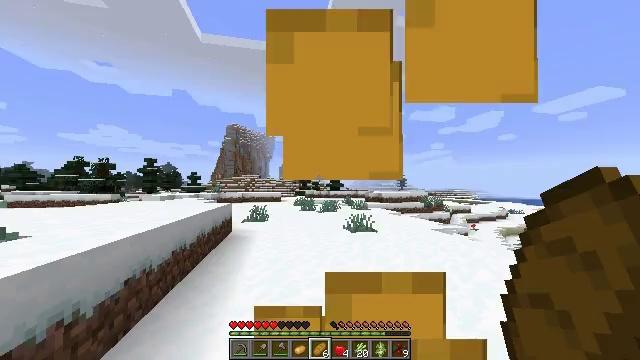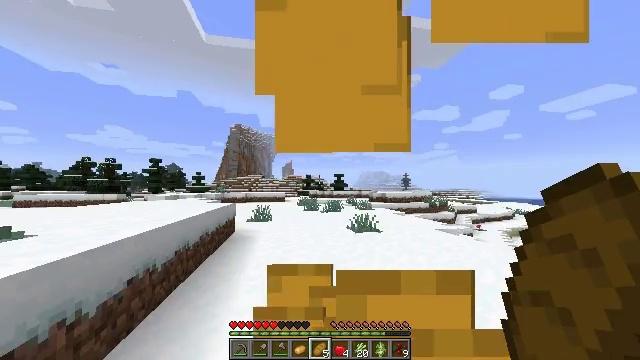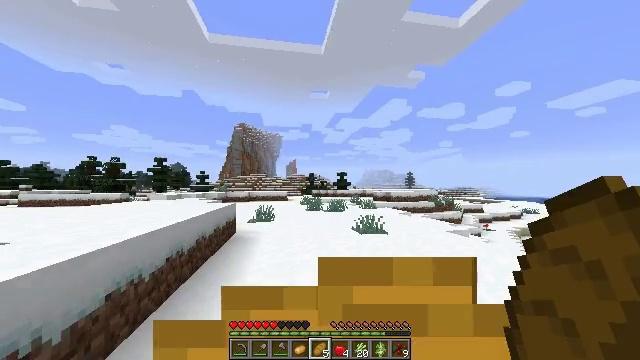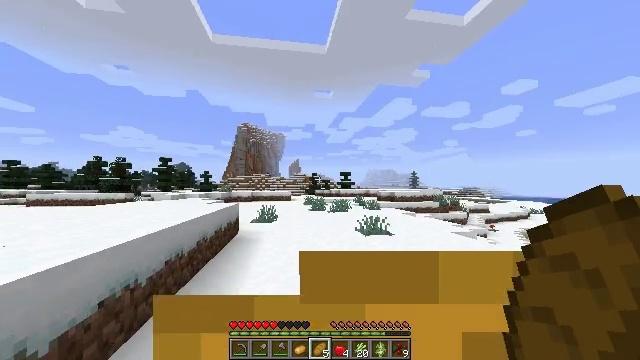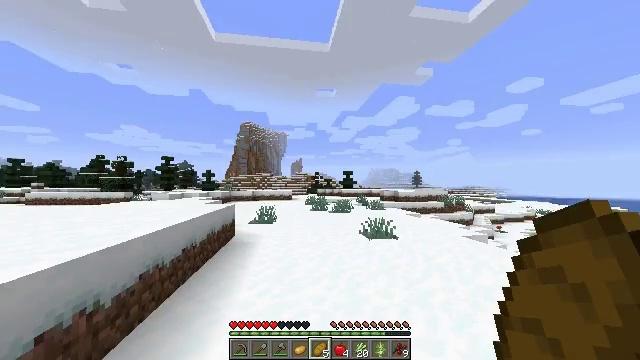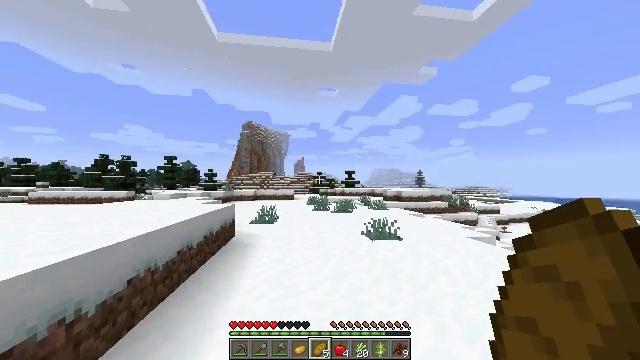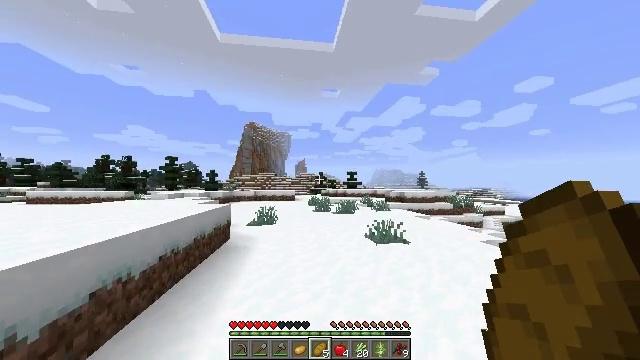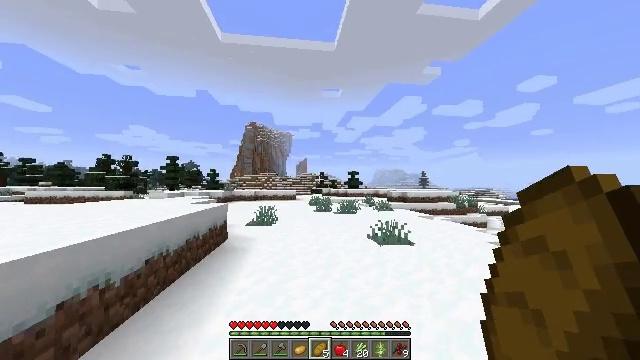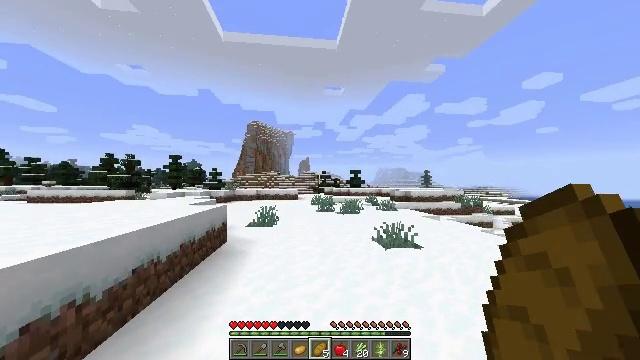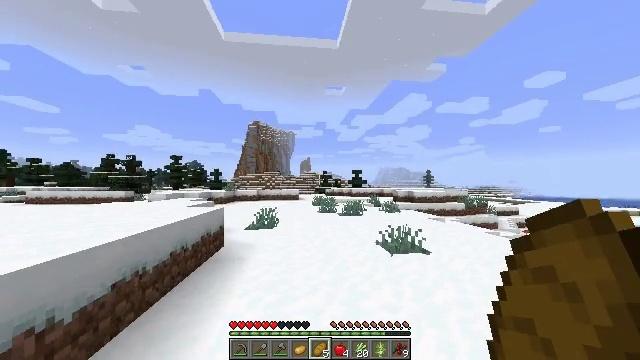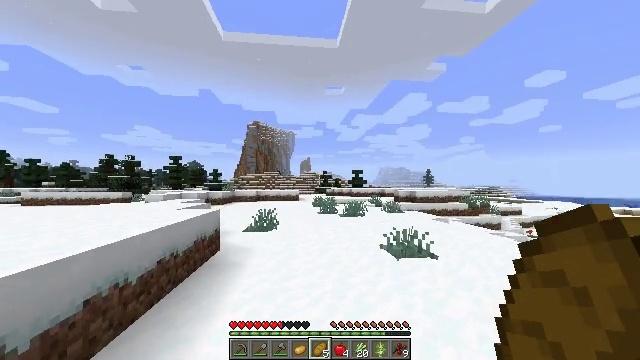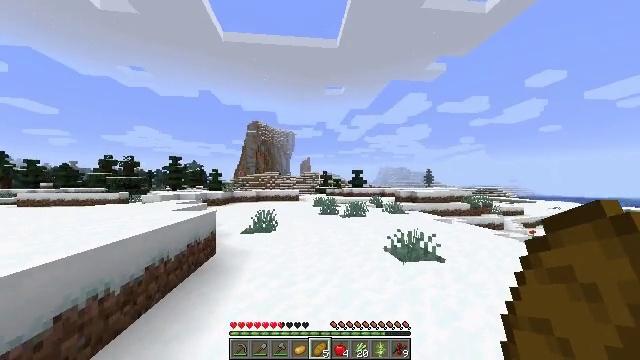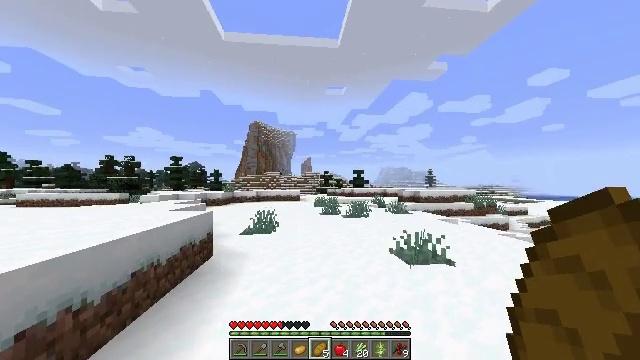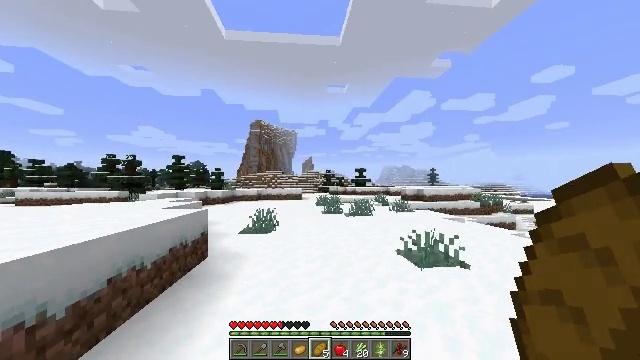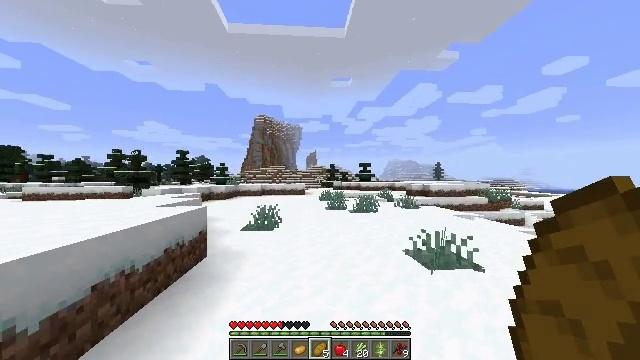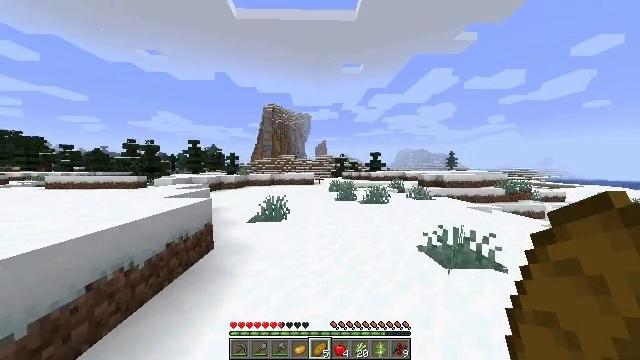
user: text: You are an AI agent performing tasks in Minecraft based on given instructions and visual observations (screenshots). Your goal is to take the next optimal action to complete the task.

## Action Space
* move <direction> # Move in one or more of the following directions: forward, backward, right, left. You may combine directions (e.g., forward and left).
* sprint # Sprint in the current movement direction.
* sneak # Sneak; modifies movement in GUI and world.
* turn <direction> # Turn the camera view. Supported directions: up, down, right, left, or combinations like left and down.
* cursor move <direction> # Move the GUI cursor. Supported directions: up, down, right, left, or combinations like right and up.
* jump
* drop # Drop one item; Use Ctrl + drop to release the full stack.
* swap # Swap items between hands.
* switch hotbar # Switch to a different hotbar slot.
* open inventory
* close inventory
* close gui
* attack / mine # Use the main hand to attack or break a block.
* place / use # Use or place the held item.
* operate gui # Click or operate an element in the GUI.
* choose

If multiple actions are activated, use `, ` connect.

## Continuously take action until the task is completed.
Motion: motion action
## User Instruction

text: Gather ice for building or crafting.
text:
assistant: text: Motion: move forward, use / place
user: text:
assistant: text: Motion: move forward, use / place
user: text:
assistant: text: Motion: move forward, use / place
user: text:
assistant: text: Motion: move forward, use / place
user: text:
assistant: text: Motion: move forward, use / place
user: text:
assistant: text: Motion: move forward, use / place
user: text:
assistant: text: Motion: move forward, use / place
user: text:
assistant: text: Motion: move forward, use / place
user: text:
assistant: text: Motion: move forward
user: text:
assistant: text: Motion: move forward, sprint
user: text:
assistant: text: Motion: move forward, sprint
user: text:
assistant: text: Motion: move forward, sprint
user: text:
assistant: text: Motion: move forward, sprint
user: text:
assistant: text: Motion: move forward, sprint, turn left and down
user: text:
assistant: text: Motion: move forward, sprint, turn left and down
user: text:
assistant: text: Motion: move forward, sprint, turn left and down, jump
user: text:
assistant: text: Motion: move forward, sprint, turn left and down, jump
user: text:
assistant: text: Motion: move forward, sprint, jump
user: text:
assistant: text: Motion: move forward, sprint, jump
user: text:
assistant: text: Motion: move forward, sprint, jump
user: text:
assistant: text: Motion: move forward, sprint, jump
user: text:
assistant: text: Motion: move forward, sprint, jump
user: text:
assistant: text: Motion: move forward, sprint, jump
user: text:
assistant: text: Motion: move forward, sprint, jump
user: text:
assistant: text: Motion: move forward, sprint, jump
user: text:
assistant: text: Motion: move forward, sprint, jump
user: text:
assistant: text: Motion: move forward, sprint, jump
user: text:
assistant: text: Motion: move forward, sprint, jump
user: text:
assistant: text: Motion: move forward, sprint, jump
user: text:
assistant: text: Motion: move forward, sprint, jump